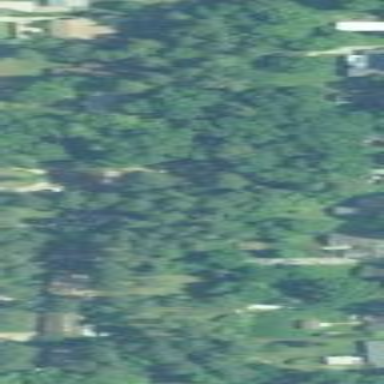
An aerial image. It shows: Mixed woodland with variety of leaf types and cycles.